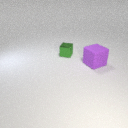
small green metal cube to the left of large purple rubber cube